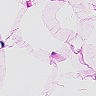
Metastatic tissue present: no